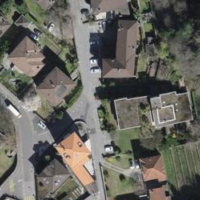
EUNIS habitat code: 54
Species observed at this site:
Antirrhinum majus
Asplenium trichomanes
Cymbalaria muralis
Grus grus
Trifolium arvense
Corvus cornix
Ficus carica
Passer italiae
Nerium oleander